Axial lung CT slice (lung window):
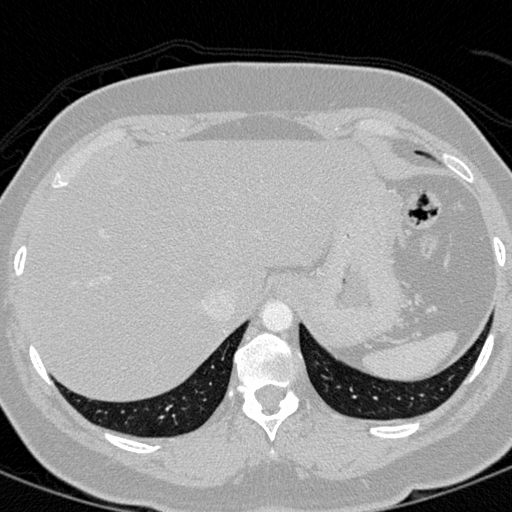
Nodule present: no